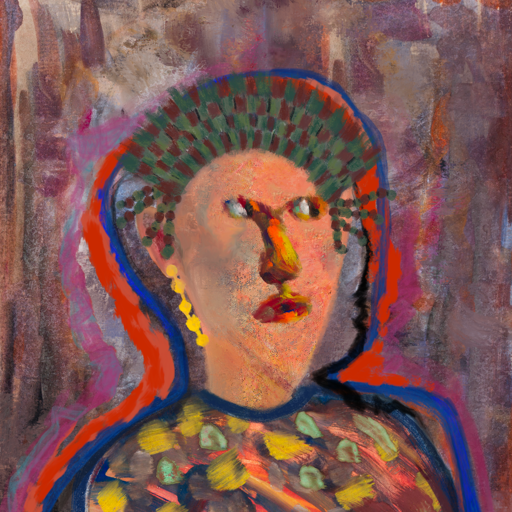
Background: Hypocrite, Head And Neck Side: Irani, Face Side: An_Impression, Bust: Mother_And_Son_Mother, Hair Side: Experience, Head Accessory: After_Raid_Crown, Second Necklace: Blank, Necklace: Blank, Baby: Blank